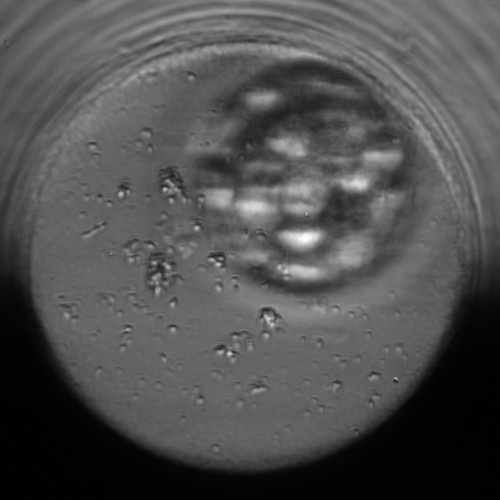
Embryo quality: poor